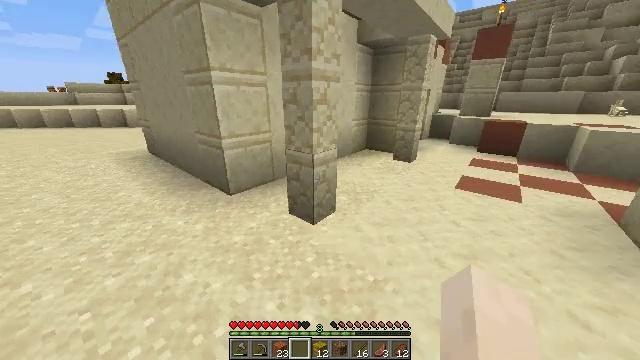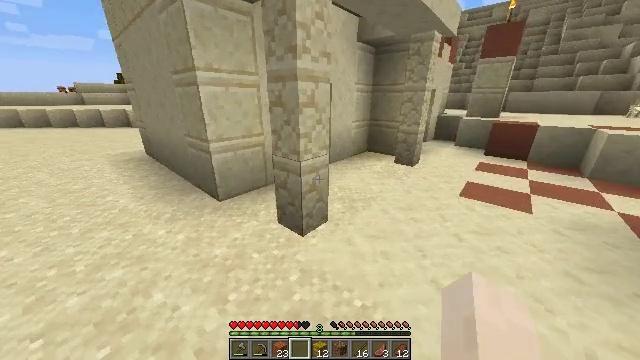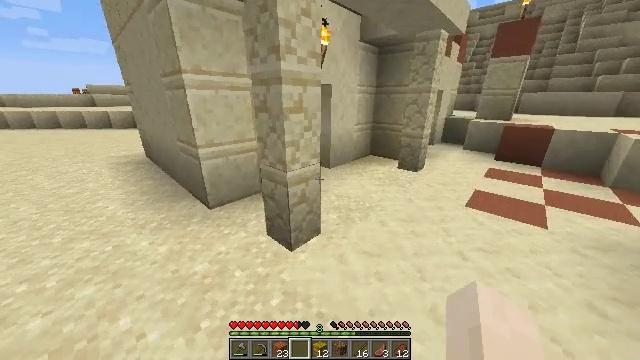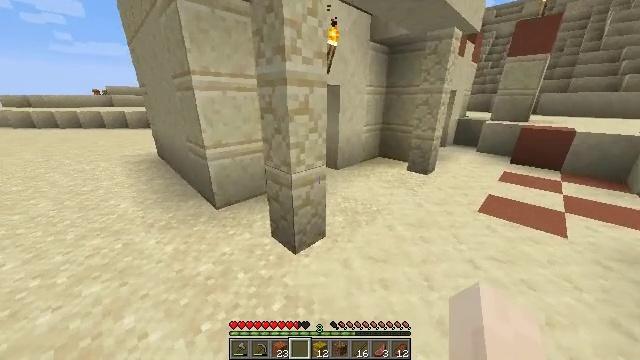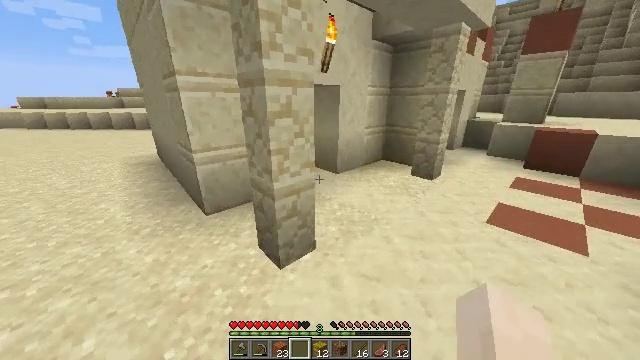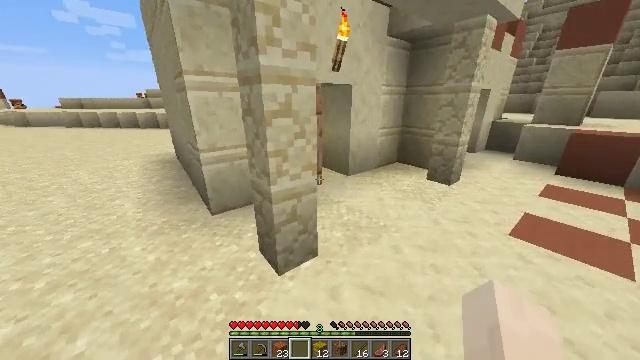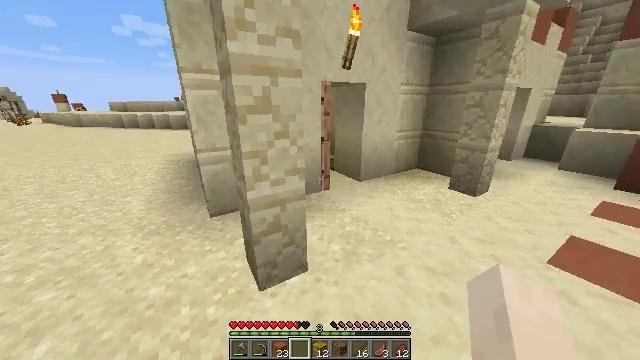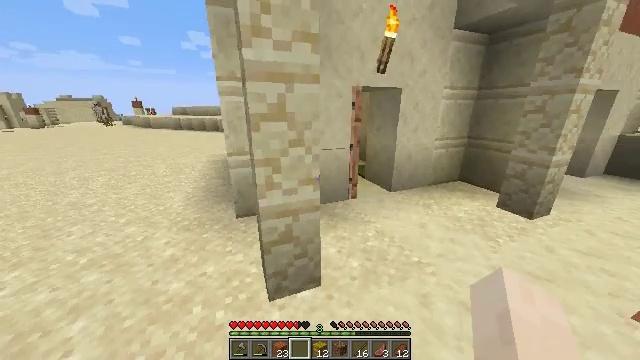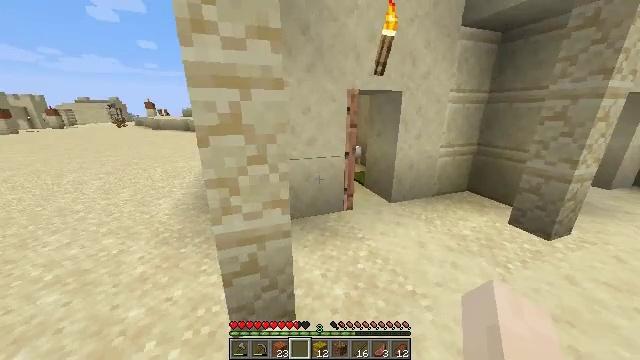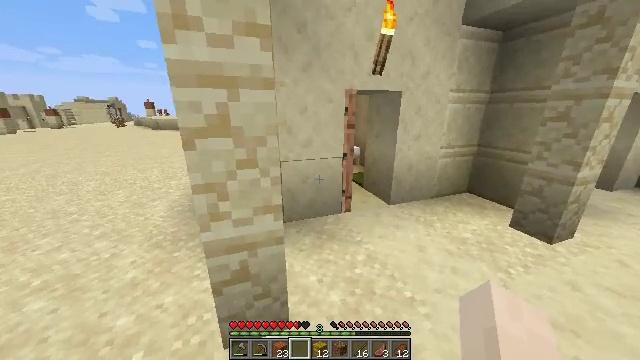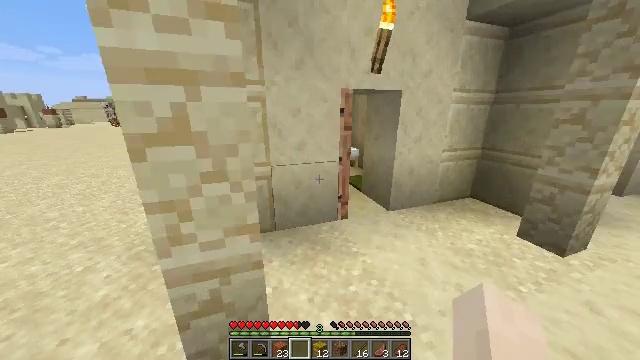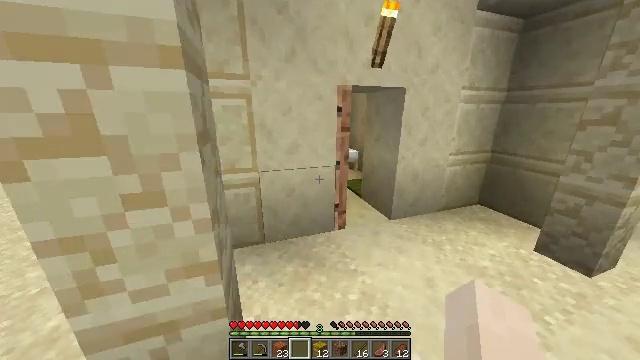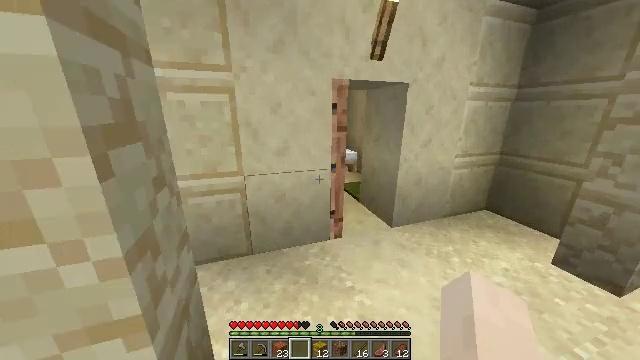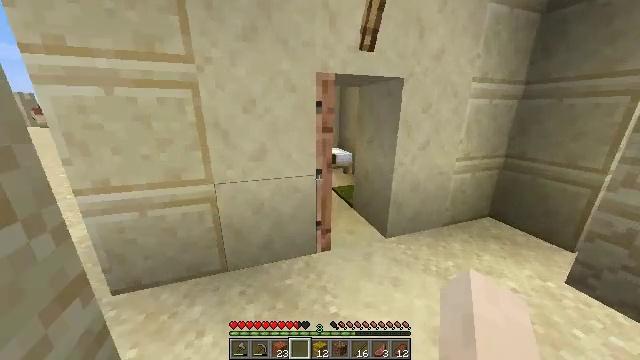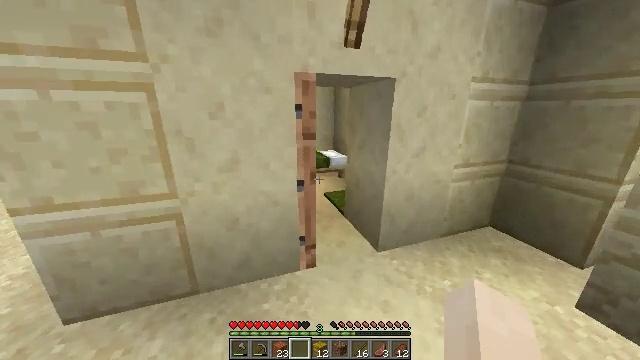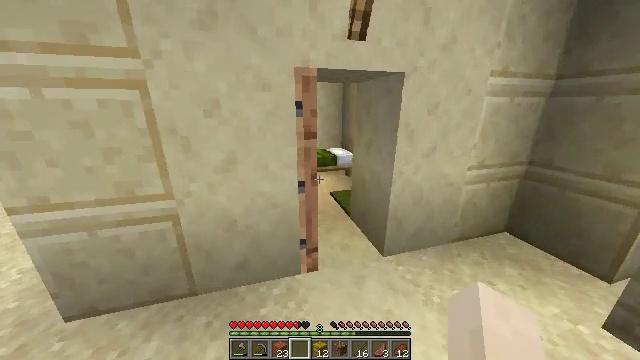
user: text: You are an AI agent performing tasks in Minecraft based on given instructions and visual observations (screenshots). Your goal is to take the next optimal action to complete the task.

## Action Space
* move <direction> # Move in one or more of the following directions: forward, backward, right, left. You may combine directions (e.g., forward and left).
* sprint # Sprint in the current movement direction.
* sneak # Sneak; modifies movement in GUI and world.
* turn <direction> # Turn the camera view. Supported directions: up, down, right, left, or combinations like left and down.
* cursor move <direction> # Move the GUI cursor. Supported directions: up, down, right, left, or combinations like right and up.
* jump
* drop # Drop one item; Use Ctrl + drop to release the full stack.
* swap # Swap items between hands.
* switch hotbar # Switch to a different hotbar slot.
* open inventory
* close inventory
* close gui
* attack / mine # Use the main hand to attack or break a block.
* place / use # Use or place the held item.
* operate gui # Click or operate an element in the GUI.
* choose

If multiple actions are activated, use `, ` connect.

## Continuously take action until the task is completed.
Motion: motion action
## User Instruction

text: Attack the white glazed terracotta to break it.
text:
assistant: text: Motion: move forward and move right, turn left
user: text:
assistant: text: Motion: move forward and move right, turn left
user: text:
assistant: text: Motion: move forward and move right, turn left
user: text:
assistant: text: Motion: move forward and move right, turn left
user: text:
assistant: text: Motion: move forward and move right, turn left
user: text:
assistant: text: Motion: move forward and move right, turn left
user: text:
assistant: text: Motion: move forward and move right, turn left and up
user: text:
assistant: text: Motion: move forward, turn left
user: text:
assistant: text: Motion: move forward
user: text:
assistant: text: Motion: move forward
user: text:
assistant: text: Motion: move forward
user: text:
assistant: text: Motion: move forward and move right
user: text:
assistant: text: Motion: move forward and move right
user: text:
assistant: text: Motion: move forward and move right
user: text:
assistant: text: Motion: move forward and move right, turn left
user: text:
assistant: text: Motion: move forward and move right, turn left and down
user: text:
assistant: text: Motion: move forward, turn left
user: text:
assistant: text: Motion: move forward, turn left
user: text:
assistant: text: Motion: move forward, turn left and down
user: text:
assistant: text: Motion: turn left
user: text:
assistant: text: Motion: no_op
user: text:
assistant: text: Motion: no_op
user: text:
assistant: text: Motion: move left, turn left
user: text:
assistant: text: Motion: move left, turn left
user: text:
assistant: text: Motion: move left
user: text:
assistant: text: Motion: move left
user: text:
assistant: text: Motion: move left, turn left
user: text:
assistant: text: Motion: move left, turn left
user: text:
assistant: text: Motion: move left, turn left
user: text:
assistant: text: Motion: move forward and move left